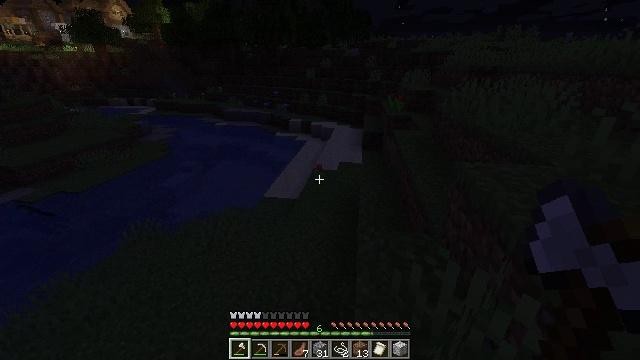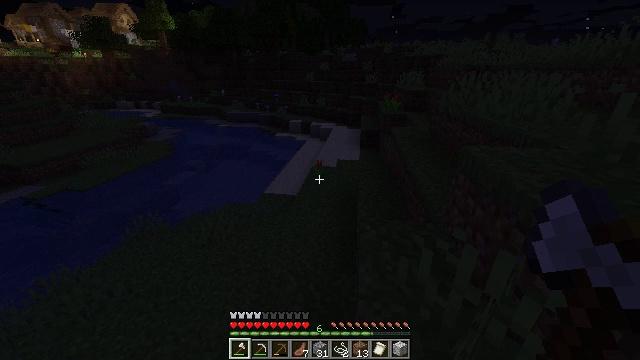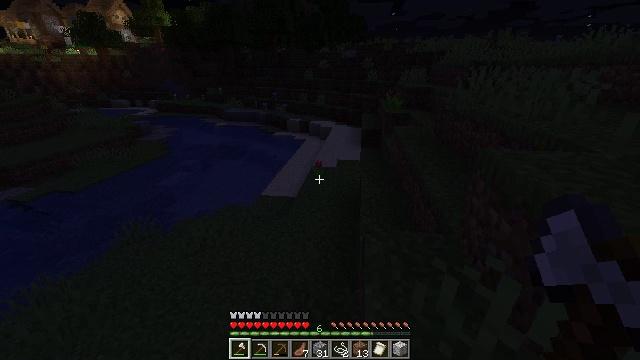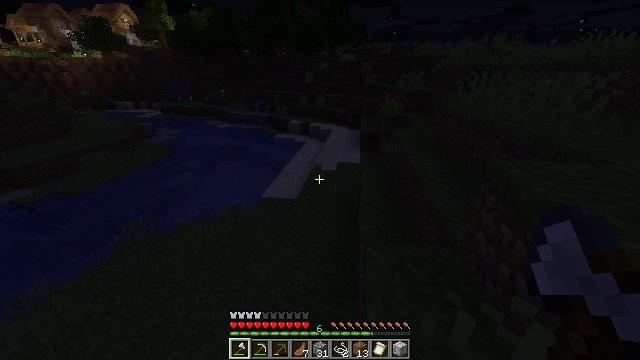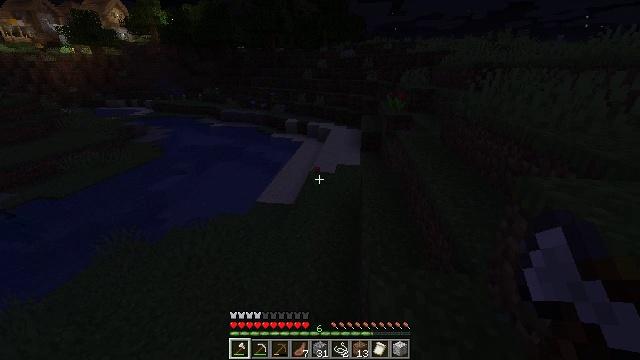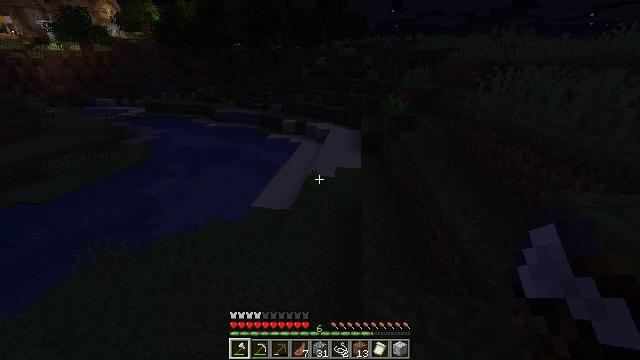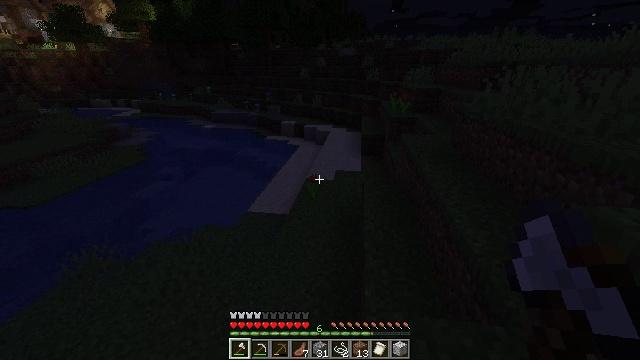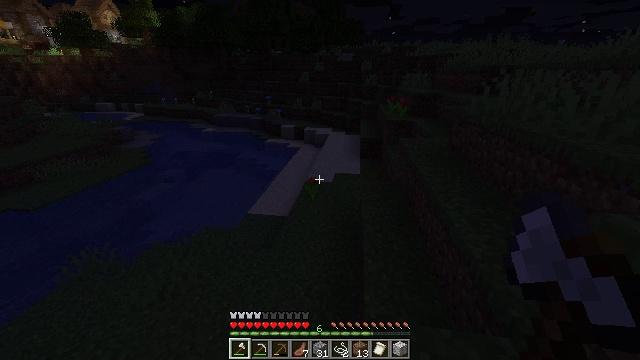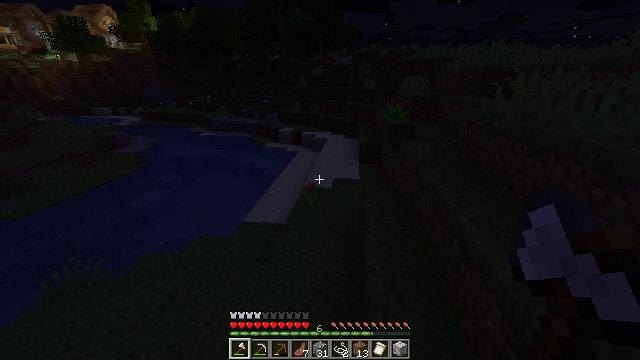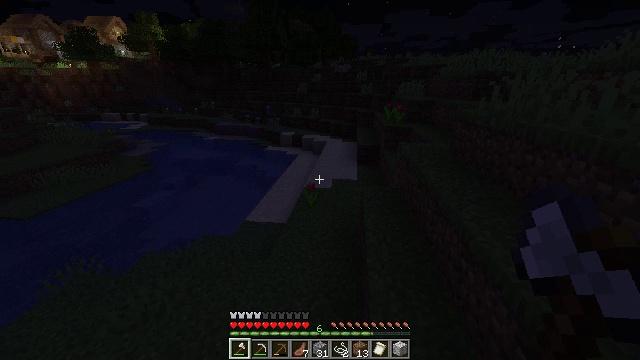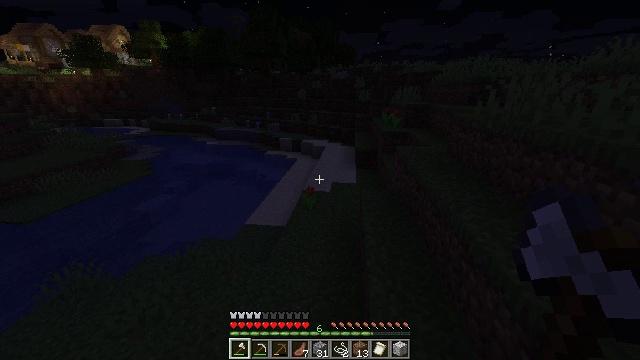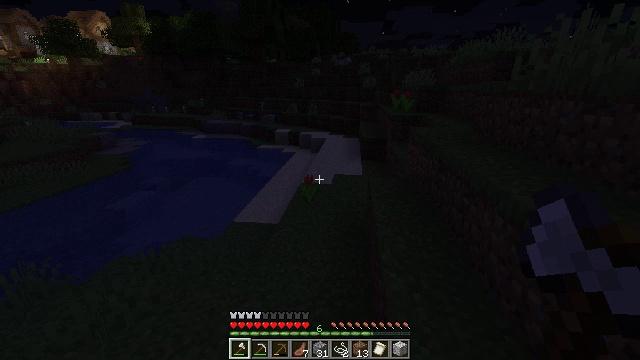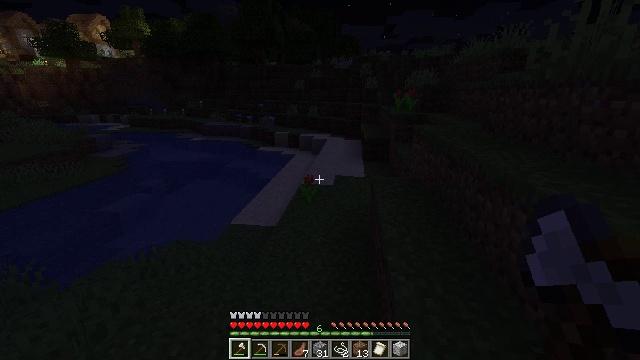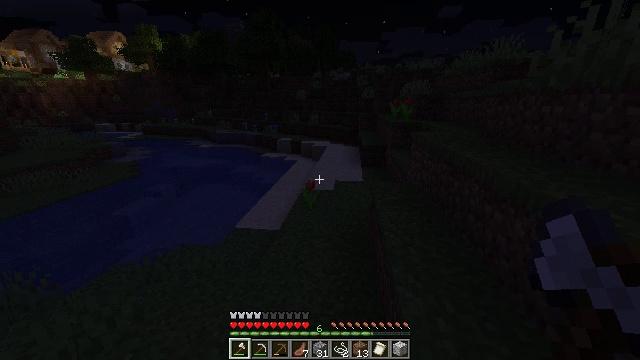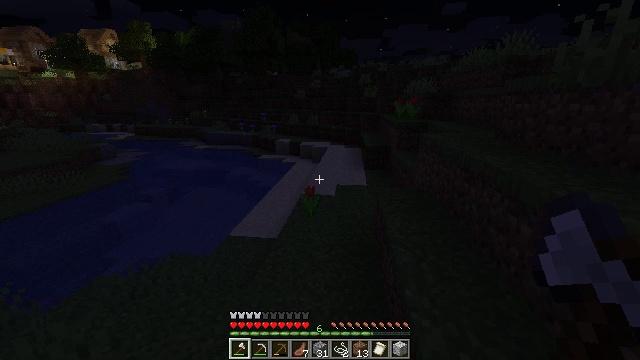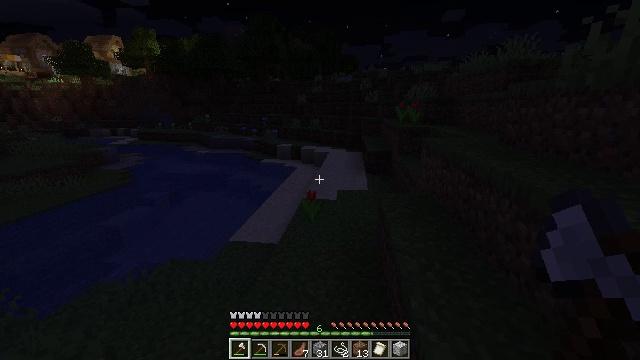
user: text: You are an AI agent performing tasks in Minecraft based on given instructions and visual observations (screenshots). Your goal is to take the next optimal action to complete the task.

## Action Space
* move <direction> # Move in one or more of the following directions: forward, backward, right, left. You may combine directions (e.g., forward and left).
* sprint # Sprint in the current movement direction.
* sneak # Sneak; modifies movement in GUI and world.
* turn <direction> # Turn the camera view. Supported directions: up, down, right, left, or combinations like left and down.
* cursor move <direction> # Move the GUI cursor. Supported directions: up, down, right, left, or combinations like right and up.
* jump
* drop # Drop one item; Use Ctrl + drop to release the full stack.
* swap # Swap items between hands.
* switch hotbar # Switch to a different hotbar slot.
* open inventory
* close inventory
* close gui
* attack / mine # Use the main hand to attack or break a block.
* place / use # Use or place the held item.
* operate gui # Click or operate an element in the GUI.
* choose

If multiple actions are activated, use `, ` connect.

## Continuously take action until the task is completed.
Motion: motion action
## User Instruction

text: Attack the wall to gather the purple wall banner.
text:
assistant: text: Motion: move forward
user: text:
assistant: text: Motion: move forward
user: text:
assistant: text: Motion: move forward
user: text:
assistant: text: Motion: move forward
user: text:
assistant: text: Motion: move forward
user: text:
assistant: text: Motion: move forward
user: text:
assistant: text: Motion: move forward
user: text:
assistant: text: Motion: move forward
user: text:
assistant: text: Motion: move forward
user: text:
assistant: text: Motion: move forward, turn up
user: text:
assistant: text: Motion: move forward
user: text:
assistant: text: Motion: move forward, turn up
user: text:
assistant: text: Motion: move forward
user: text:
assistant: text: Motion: move forward
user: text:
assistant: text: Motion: move forward
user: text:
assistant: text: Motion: move forward
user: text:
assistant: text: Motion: move forward
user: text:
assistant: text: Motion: move forward
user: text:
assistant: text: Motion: move forward
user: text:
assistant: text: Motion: move forward
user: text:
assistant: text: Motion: move forward
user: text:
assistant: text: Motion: move forward
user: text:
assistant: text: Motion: move forward
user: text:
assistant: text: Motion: move forward
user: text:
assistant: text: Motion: move forward
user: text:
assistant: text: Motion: move forward
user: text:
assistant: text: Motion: move forward
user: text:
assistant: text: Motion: move forward
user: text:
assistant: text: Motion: move forward
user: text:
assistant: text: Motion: move forward